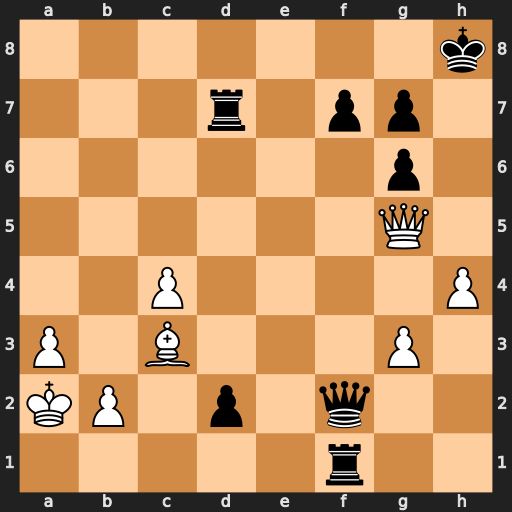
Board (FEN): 7k/3r1pp1/6p1/6Q1/2P4P/P1B3P1/KP1p1q2/5r2
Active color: w
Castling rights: -
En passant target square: -
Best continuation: Qh6+ Kg8 Qxg7#